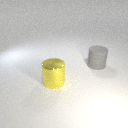
large yellow metal cylinder to the left of large gray rubber cylinder